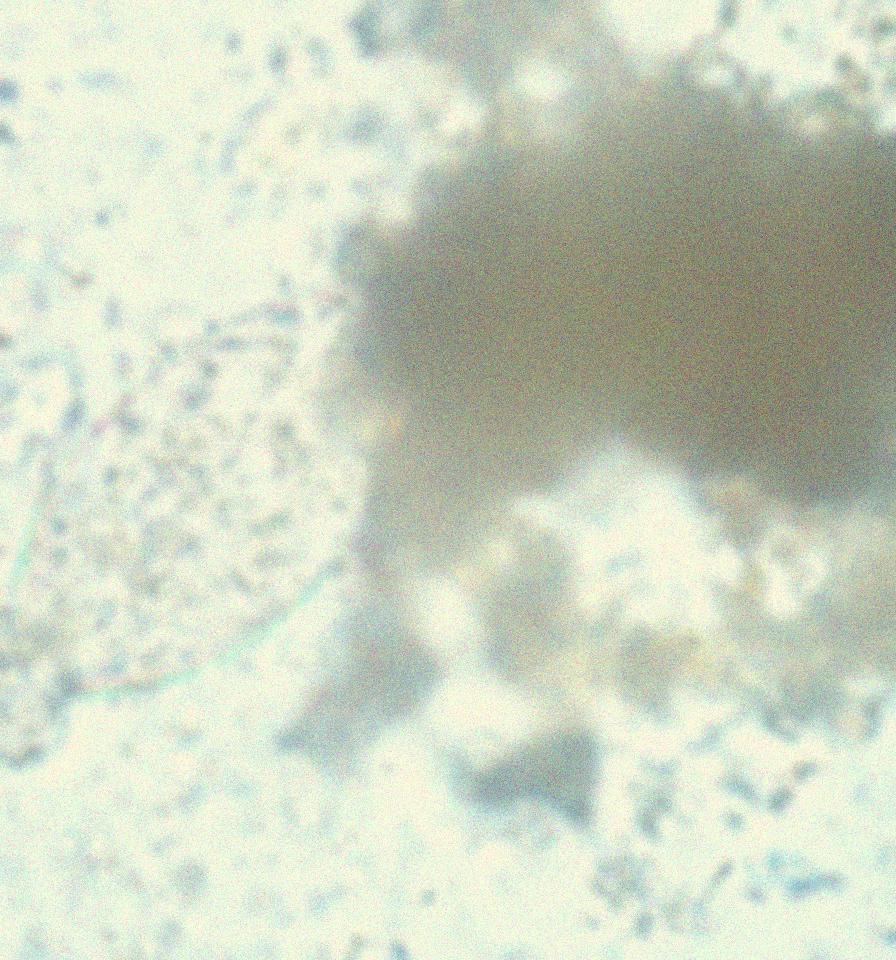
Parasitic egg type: Fasciolopsis buski